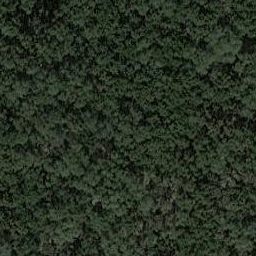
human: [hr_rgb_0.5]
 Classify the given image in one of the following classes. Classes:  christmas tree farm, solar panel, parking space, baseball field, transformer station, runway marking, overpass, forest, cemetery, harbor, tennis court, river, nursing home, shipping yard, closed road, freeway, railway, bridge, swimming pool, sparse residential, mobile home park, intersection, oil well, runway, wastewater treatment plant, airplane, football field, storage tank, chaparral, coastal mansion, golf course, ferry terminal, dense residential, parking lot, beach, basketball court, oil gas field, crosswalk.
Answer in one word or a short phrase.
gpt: forest